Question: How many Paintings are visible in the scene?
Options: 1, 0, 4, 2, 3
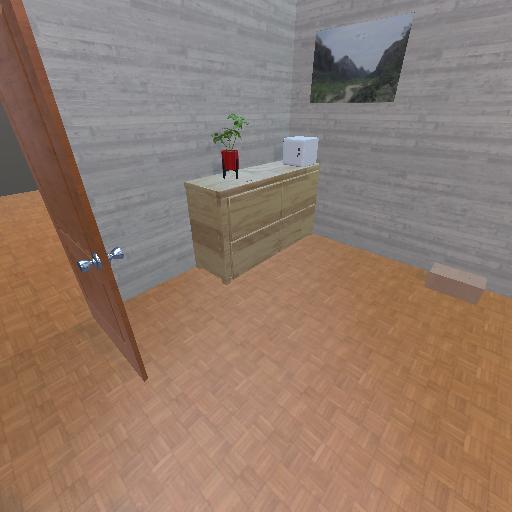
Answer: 1